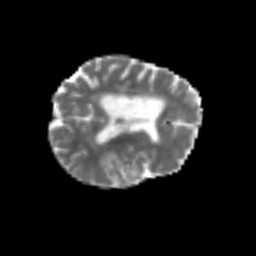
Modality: MD
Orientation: axial
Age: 67
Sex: female
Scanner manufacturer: siemens
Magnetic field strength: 3 T
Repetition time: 6.1 s
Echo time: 0.101 s